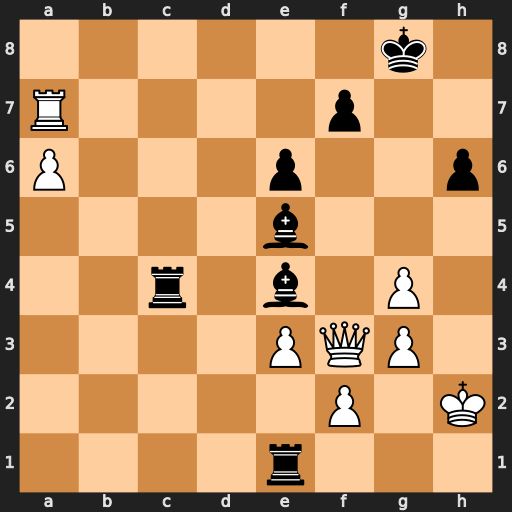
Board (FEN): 6k1/R4p2/P3p2p/4b3/2r1b1P1/4PQP1/5P1K/4r3
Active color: w
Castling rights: -
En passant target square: -
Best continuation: Qxf7+ Kh8 Qe8#